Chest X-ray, PA view. Patient: 46 years old, sex M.
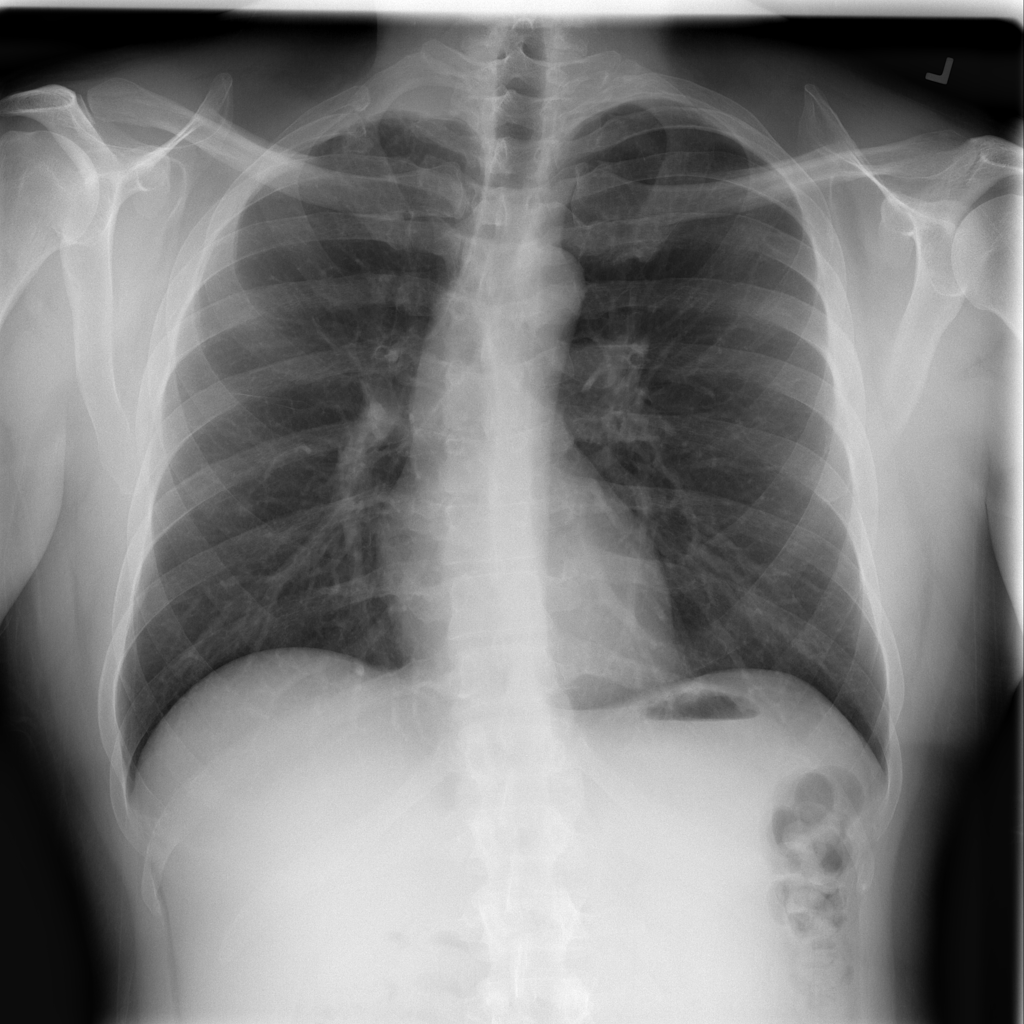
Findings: Effusion, Mass